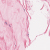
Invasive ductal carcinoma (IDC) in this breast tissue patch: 0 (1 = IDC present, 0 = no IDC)